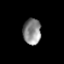
Tissue: prostate
Cell type: T cells
Senescence score: 0.2575
Nuclear area (px): 456
Mean DAPI intensity: 136.702